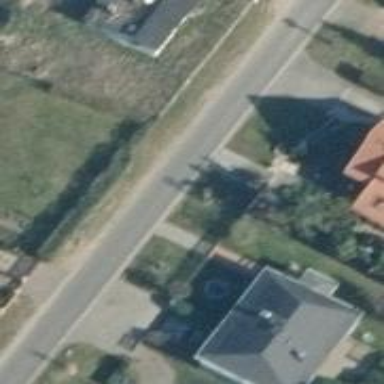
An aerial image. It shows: Smoothly paved residential road.